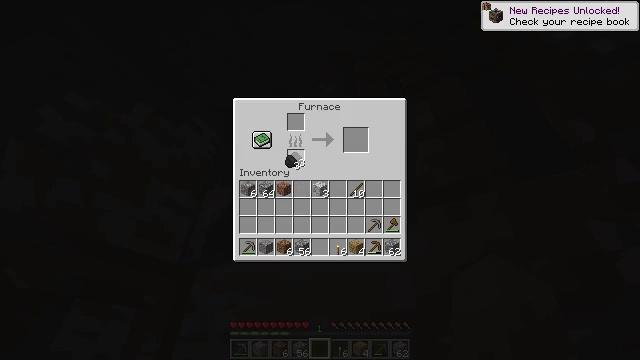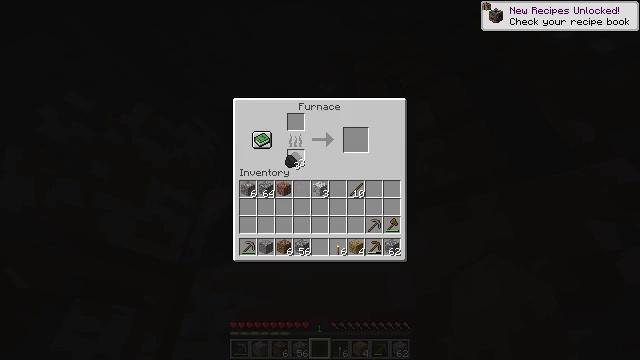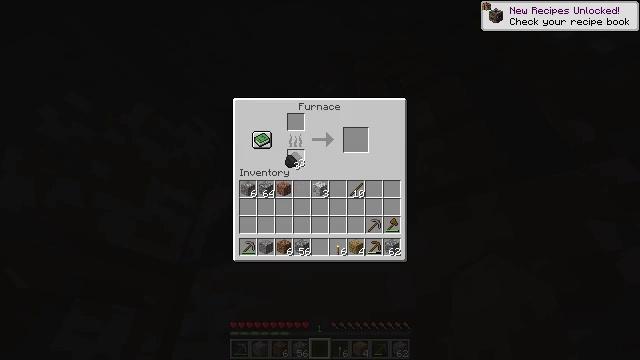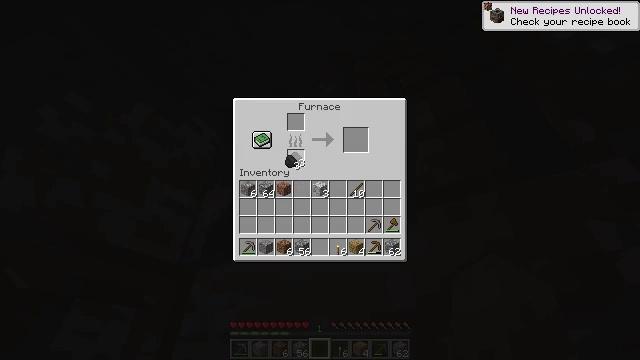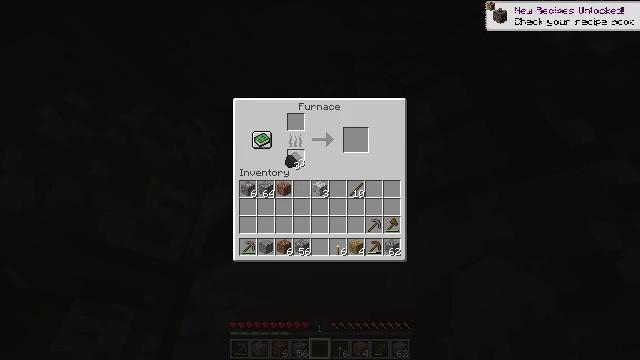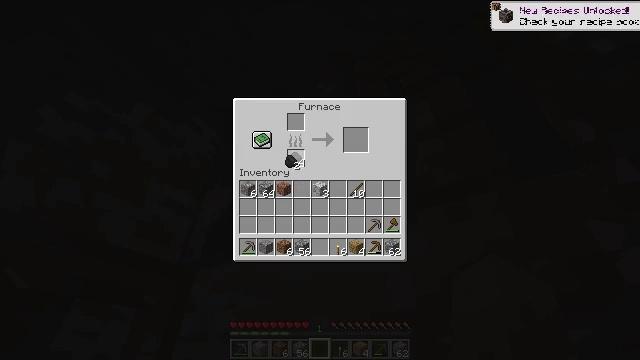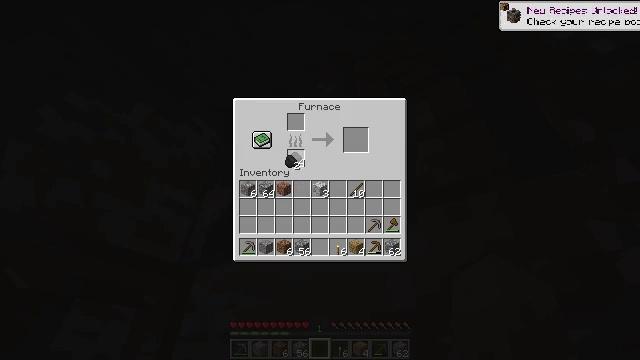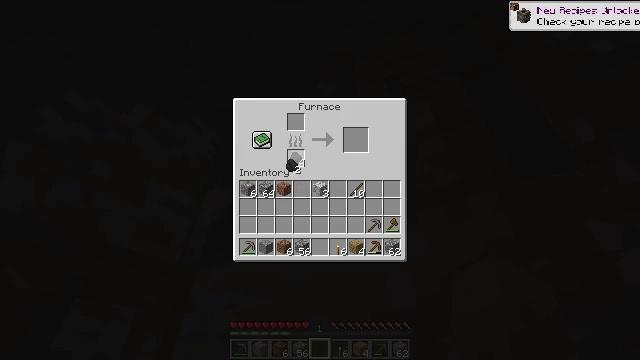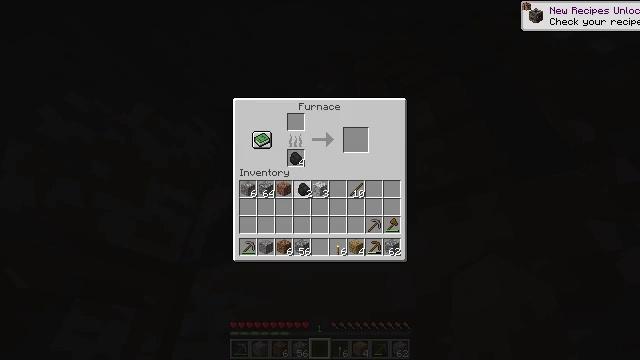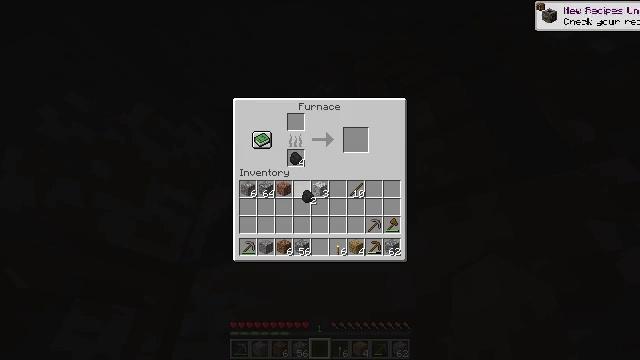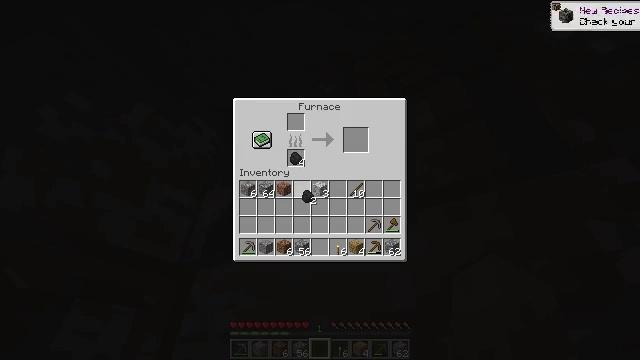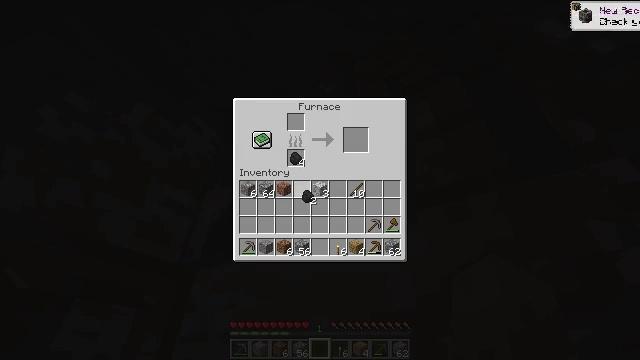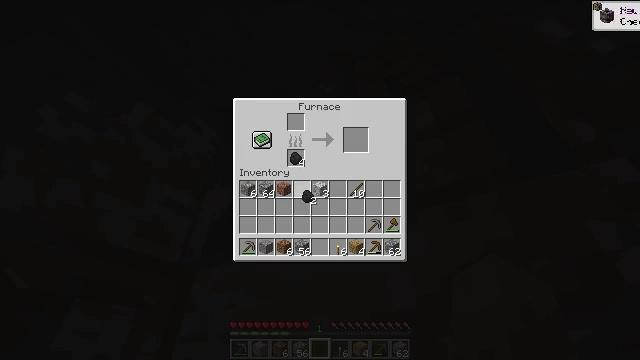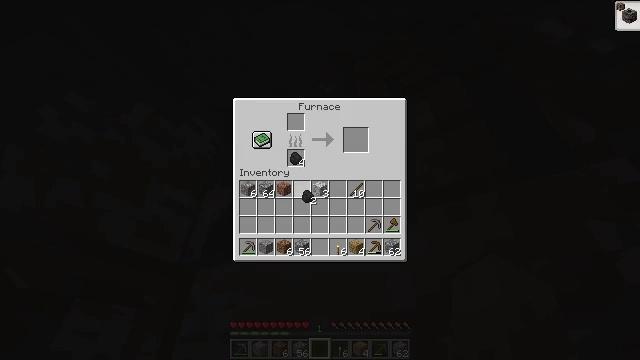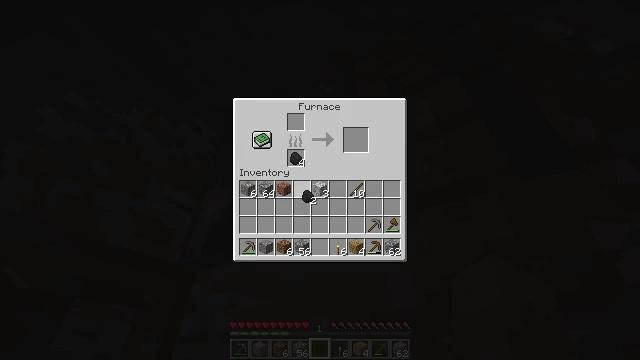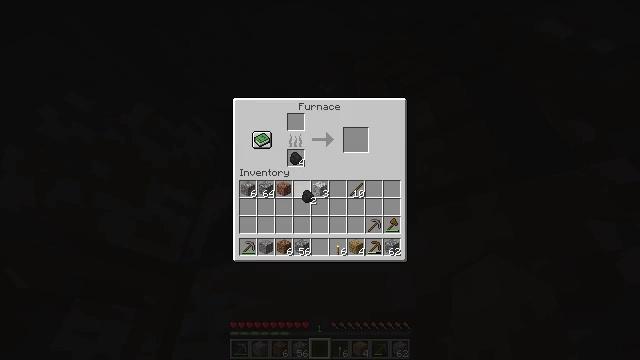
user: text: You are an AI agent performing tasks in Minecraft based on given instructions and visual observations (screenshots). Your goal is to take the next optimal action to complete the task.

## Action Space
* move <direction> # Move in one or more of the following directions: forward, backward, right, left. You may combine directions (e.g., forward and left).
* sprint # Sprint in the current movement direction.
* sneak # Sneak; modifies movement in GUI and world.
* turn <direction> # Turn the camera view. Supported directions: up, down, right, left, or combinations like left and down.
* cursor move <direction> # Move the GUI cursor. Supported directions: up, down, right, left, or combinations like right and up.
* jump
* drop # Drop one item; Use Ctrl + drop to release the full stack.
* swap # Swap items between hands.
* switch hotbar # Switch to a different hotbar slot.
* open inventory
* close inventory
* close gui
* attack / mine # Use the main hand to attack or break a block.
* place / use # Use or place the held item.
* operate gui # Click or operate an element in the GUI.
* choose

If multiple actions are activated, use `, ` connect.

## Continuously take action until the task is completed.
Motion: motion action
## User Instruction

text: Break the oak trapdoor to collect it.
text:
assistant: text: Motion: no_op
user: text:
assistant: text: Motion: no_op
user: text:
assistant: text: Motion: choose
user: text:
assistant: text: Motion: choose
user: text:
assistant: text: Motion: no_op
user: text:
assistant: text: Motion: no_op
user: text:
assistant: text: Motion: no_op
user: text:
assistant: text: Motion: cursor move right and down
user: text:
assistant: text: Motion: cursor move down
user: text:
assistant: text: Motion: no_op
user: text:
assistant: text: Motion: no_op
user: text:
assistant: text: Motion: no_op
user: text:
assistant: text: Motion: operate gui
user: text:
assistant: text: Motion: operate gui
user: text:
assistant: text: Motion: operate gui
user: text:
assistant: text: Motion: cursor move left and up
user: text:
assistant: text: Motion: cursor move left
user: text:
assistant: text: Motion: no_op
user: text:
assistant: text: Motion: cursor move up
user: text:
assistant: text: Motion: cursor move up
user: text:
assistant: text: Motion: no_op
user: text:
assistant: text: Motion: no_op
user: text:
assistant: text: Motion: no_op
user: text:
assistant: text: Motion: no_op
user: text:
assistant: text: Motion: no_op
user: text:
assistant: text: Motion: no_op
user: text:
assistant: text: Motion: operate gui
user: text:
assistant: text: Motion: operate gui
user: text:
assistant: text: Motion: operate gui
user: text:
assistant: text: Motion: no_op